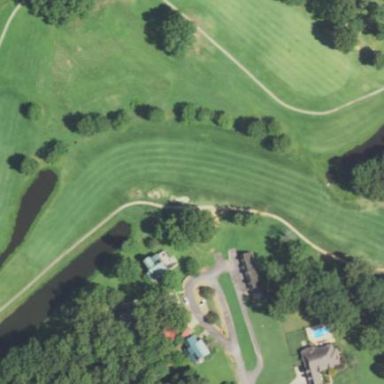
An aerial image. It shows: Grassy area designated as golf fairway.